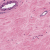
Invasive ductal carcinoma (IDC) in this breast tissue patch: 0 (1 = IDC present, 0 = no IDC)